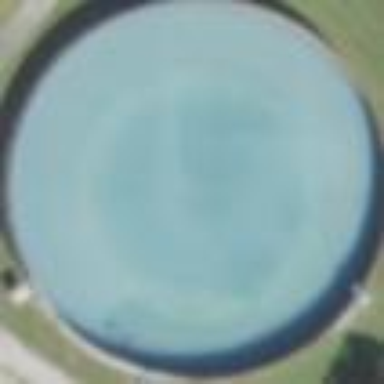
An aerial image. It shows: Storage tank which is man-made.